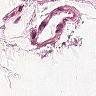
Metastatic tissue present: no